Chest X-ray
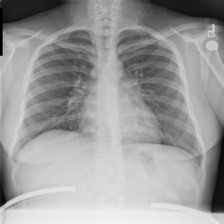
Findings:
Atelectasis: negative
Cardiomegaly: negative
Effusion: negative
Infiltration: negative
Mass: negative
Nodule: negative
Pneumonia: negative
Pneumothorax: negative
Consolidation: negative
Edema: negative
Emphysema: negative
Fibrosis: negative
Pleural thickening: negative
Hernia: negative